Question: I'm not sure if this is possible, but is there a way to safely allow popups to be translucent even when the parent container is also translucent?
If not, 'JPopupMenu'
Note: refers to a component not 'having a background', similar to the effect of 'setOpaque(false);'. Thanks.

From a forum answer by user in 2009:
> I don't know if transparency painting has changed in 1.6.0_10. Prior
to that I believe transparency can only be achieved in lightweight
components (ie. Swing does all the painting). JFrame, JWindow and
JDialog are not lightweight because they use OS components.In the case of a popup, it is lightweight when entirely contained
within its parent frame. But a lightweight popup can not be painted
outside the bounds of the frame so a JWindow (I believe) is used as
the popup, which can't be transparent.
Showing translucent JWindow over the top of translucent JFrame
'''
import com.sun.awt.AWTUtilities;
import java.awt.Color;
import java.awt.Graphics;
import java.awt.Graphics2D;
import java.awt.RenderingHints;
import java.awt.event.ActionEvent;
import java.awt.event.ActionListener;
import javax.swing.*;
public class OpaqueWindowSSCCE {
private int countdown = 5;
public static void main(String[] args) {
new OpaqueWindowSSCCE();
}
public OpaqueWindowSSCCE() {
final JFrame frame = new JFrame("OpaqueWindowSSCCE");
final JWindow window = new JWindow();
new Timer(1000, new ActionListener(){
@Override
public void actionPerformed(ActionEvent e) {
if(--countdown == 0){
frame.dispose();
window.dispose();
System.exit(0);
} else {
frame.repaint();
}
}
}).start();
frame.setContentPane(new JPanel() {
@Override
public void paintComponent(Graphics paramGraphics) {
super.paintComponent(paramGraphics);
Graphics2D g = (Graphics2D) paramGraphics.create();
g.setRenderingHint(RenderingHints.KEY_ANTIALIASING, RenderingHints.VALUE_ANTIALIAS_ON);
g.setColor(new Color(50, 50, 50));
g.fillRoundRect(0, 0, getWidth(), getHeight(), 10, 10);
g.setColor(new Color(180, 180, 180));
g.drawString("Closing in " + countdown + " seconds", 20, 25);
}
});
window.setContentPane(new JPanel() {
@Override
public void paintComponent(Graphics paramGraphics) {
super.paintComponent(paramGraphics);
Graphics2D g = (Graphics2D) paramGraphics.create();
g.setRenderingHint(RenderingHints.KEY_ANTIALIASING, RenderingHints.VALUE_ANTIALIAS_ON);
g.setColor(new Color(180, 180, 180));
g.fillRoundRect(0, 0, getWidth(), getHeight(), 10, 10);
}
});
frame.setUndecorated(true);
((JComponent) frame.getContentPane()).setOpaque(false);
((JComponent) window.getContentPane()).setOpaque(false);
AWTUtilities.setWindowOpaque(frame, false);
AWTUtilities.setWindowOpaque(window, false);
window.setAlwaysOnTop(true);
frame.setBounds(200,200,500,500);
window.setBounds(600,600,200,200);
frame.setVisible(true);
window.setVisible(true);
}
}
'''
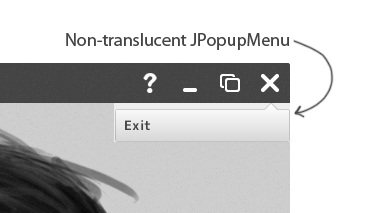
Answer: Try this code part, I had used 'JWindow' though
'''
import java.awt.*;
import java.awt.event.*;
import javax.swing.*;
public class WindowExample
{
private JWindow window;
private JLabel updateLabel;
private int count = 5;
private Timer timer;
private int x;
private int y;
private ActionListener timerAction = new ActionListener()
{
public void actionPerformed(ActionEvent ae)
{
updateLabel.setText("Closing Window in " + count + " seconds...");
count--;
if (count == 0)
{
timer.stop();
window.setVisible(false);
window.dispose();
}
}
};
private void createAndDisplayGUI()
{
final JFrame frame = new JFrame("Window Example");
frame.setDefaultCloseOperation(JFrame.EXIT_ON_CLOSE);
frame.setUndecorated(true);
frame.setOpacity(0.5f);
frame.addMouseListener(new MouseAdapter()
{
public void mouseClicked(MouseEvent me)
{
x = me.getX();
y = me.getY();
window = new JWindow();
JPanel contentPane = new JPanel();
JLabel positionLabel = new JLabel(
"X : " + me.getX() + " Y : " + me.getY());
updateLabel = new JLabel("TImer");
contentPane.setLayout(new BorderLayout(5, 5));
contentPane.add(updateLabel, BorderLayout.CENTER);
contentPane.add(positionLabel, BorderLayout.PAGE_END);
window.setContentPane(contentPane);
window.setOpacity(0.5f);
window.setSize(200, 100);
window.setLocation(x + window.getWidth(), y + window.getHeight());
window.setVisible(true);
count = 5;
timer = new Timer(1000, timerAction);
timer.start();
}
});
frame.setSize(500, 500);
frame.setLocationRelativeTo(null);
frame.setVisible(true);
}
public static void main(String... args)
{
SwingUtilities.invokeLater(new Runnable()
{
public void run()
{
new WindowExample().createAndDisplayGUI();
}
});
}
}
'''
And here is the output :

'''
C:\Mine\JAVA\J2SE>javac -d classes src\OpaqueWindowSSCCE.java
src\OpaqueWindowSSCCE.java:1: warning: AWTUtilities is internal proprietary API and may be removed i
n a future release
import com.sun.awt.AWTUtilities;
^
src\OpaqueWindowSSCCE.java:68: warning: AWTUtilities is internal proprietary API and may be removed
in a future release
AWTUtilities.setWindowOpaque(frame, false);
^
src\OpaqueWindowSSCCE.java:69: warning: AWTUtilities is internal proprietary API and may be removed
in a future release
AWTUtilities.setWindowOpaque(window, false);
^
3 warnings
'''